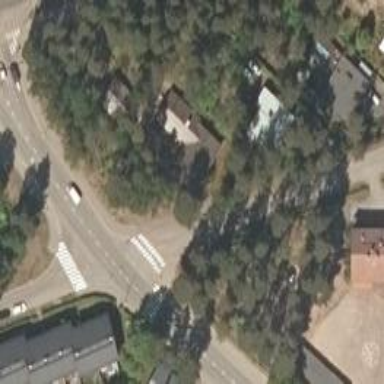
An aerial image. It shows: Asphalt footway with uncontrolled zebra crossing.